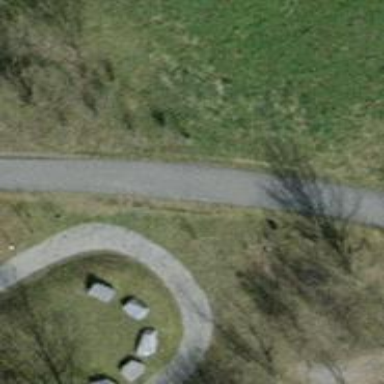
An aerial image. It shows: Path with pebblestone surface. The tracktype is grade3.